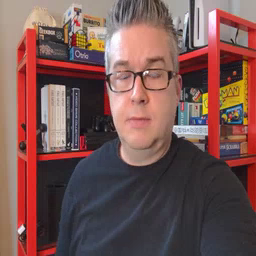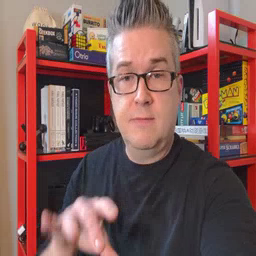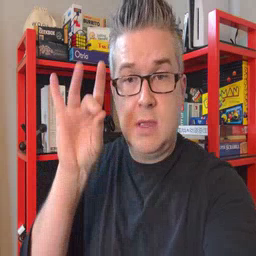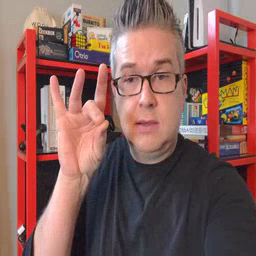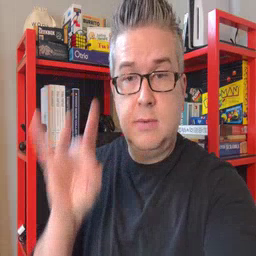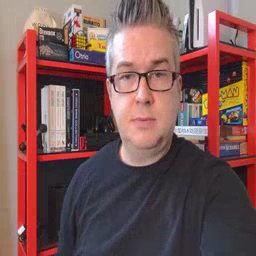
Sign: find